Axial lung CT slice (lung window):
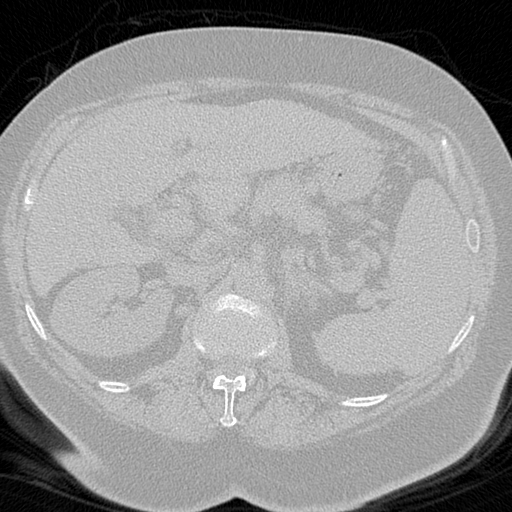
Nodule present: no